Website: lowes
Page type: billing-address
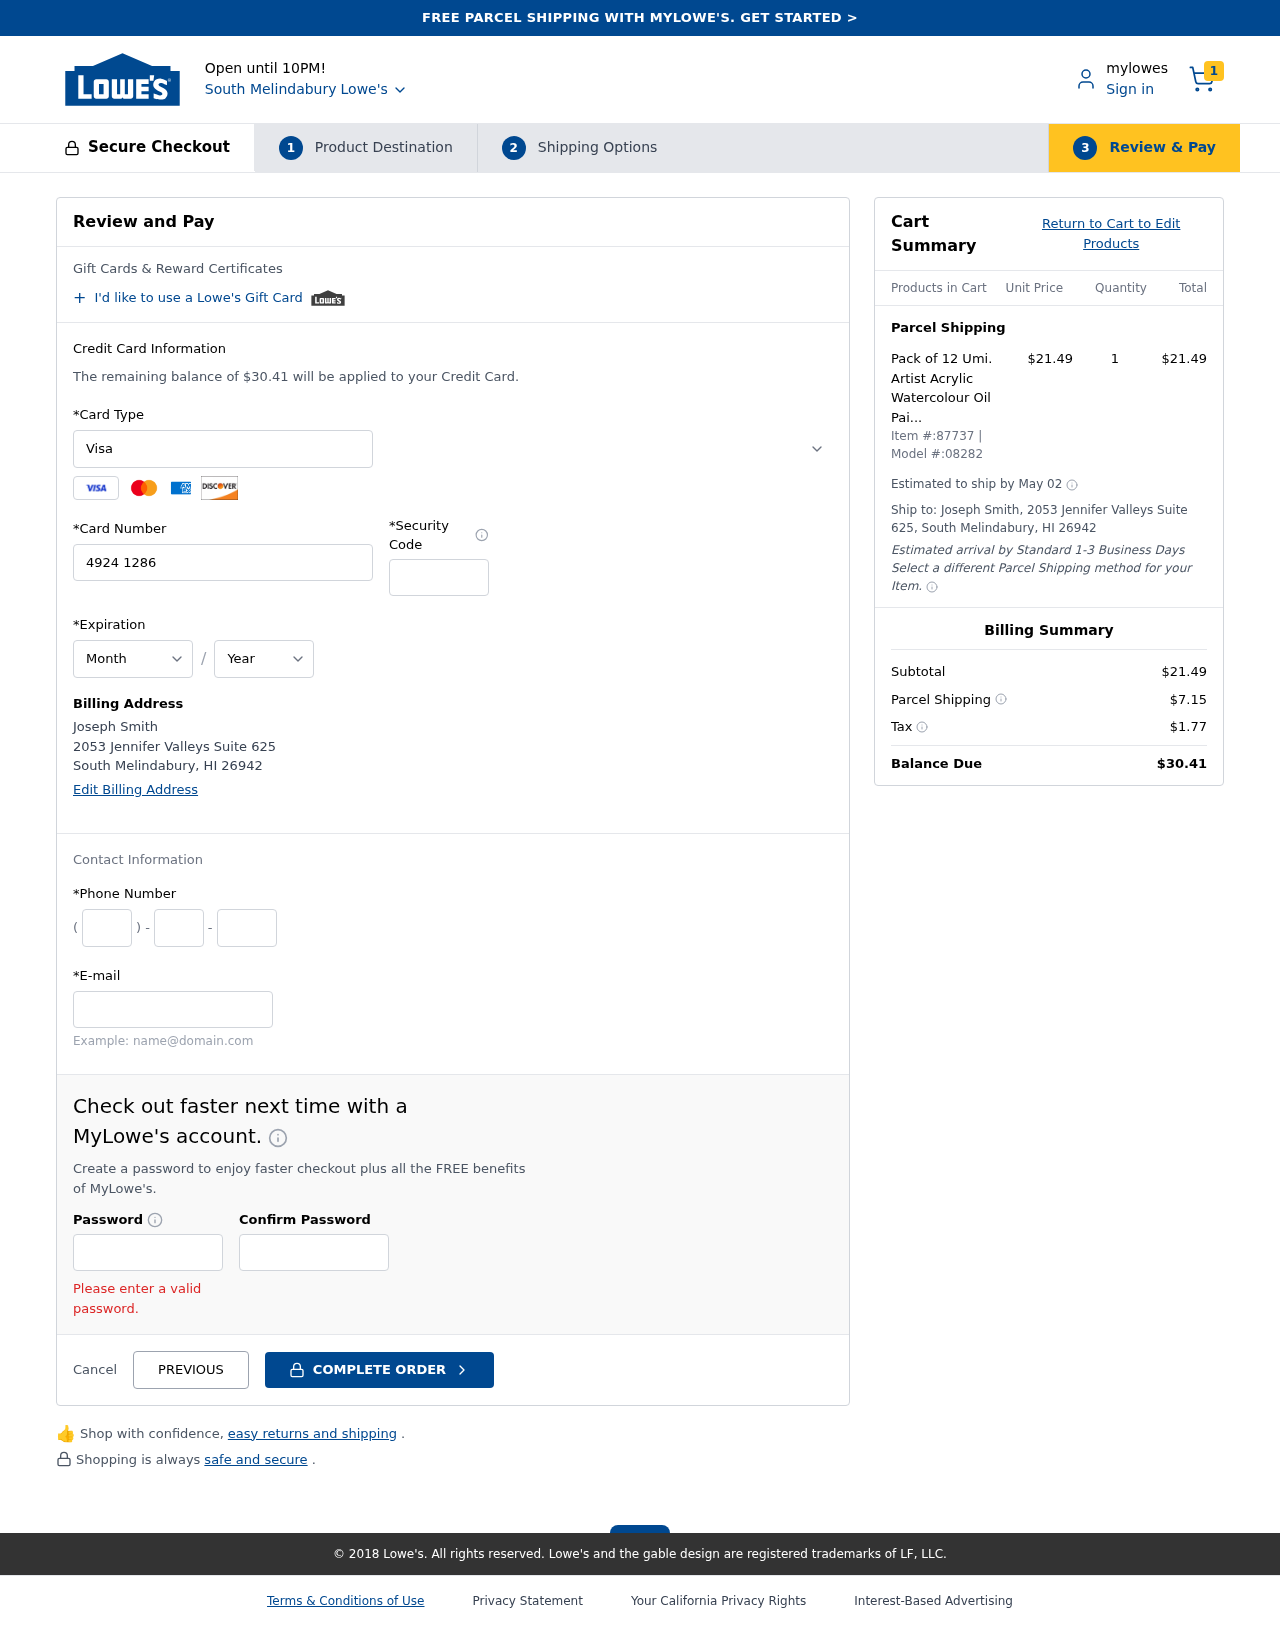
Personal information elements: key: PII_CARD_CVV
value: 497
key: PII_CARD_EXPIRY_MONTH
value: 07
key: PII_CARD_EXPIRY_YEAR
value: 29
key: PII_CARD_NUMBER
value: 4924 1286 7771 9027
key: PII_CARD_TYPE
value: Visa
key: PII_CITY
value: South Melindabury
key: PII_CITY_STATE_ZIP
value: South Melindabury, HI 26942
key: PII_EMAIL
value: jsmith@gmail.com
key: PII_FULLNAME
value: Joseph Smith
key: PII_PHONE_AREA
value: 587
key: PII_PHONE_PREFIX
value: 318
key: PII_PHONE_SUFFIX
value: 4501
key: PII_STREET
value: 2053 Jennifer Valleys Suite 625
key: PII_FULLNAME2
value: Joseph Smith
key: PII_STREET2
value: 2053 Jennifer Valleys Suite 625
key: PII_CITY_STATE_ZIP2
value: South Melindabury, HI 26942
Product elements: key: PRODUCT1_NAME
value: Pack of 12 Umi. Artist Acrylic Watercolour Oil Painting Brush Set with Palette
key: PRODUCT1_PRICE
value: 21.49
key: PRODUCT1_QUANTITY
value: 1
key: PRODUCT_ITEM_NUMBER
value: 87737
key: PRODUCT_MODEL_NUMBER
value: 08282
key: PRODUCT1_LINE_TOTAL
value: $21.49
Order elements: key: ORDER_NUM_ITEMS
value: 1
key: ORDER_TOTAL
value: $30.41
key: ORDER_SHIPPING_DATE
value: May 02
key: ORDER_SUBTOTAL
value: $21.49
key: ORDER_SHIPPING_COST
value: $7.15
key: ORDER_TAX
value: $1.77